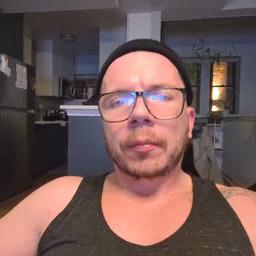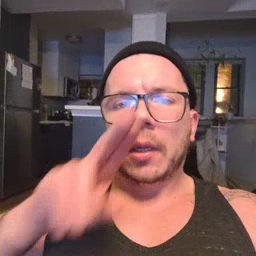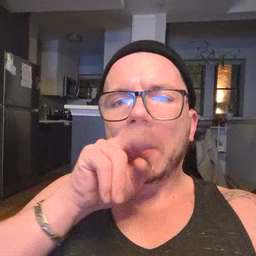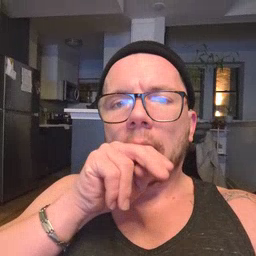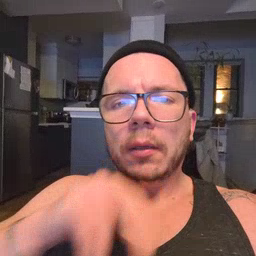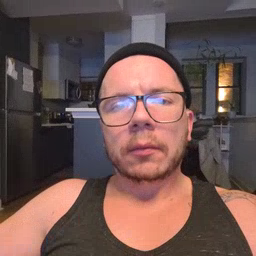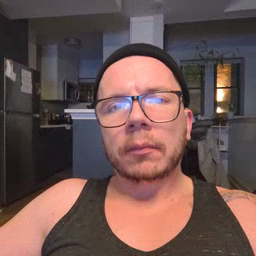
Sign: tongue